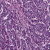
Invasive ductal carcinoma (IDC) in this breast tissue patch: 1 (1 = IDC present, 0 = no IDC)